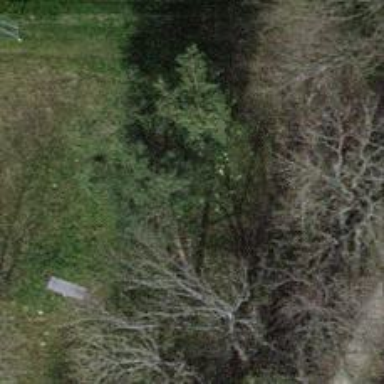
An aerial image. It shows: Evergreen tree with needle-leaved leaves.